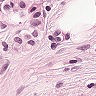
Metastatic tissue present: yes